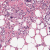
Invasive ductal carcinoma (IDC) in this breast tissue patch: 0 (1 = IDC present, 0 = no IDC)